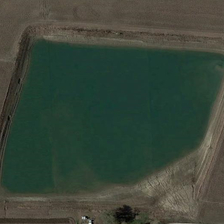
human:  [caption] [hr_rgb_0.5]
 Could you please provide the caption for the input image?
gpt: khaki barelands are around a fan-shaped green pond .

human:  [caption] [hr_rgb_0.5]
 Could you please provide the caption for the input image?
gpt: a large pond is surrounded by yellow green trees .

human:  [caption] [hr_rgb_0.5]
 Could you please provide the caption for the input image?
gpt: khaki barelands are around a fan-shaped green pond .

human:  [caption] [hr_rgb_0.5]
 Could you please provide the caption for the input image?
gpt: around the big pond is a white circle .

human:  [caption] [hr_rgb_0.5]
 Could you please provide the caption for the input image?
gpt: a large pond is surrounded by yellow green trees .